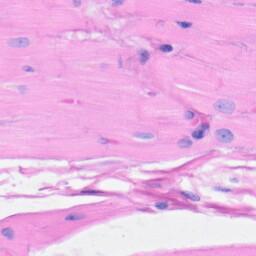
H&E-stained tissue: Heart